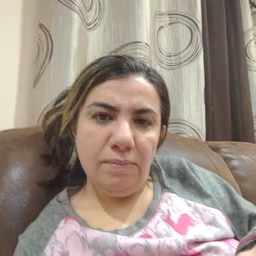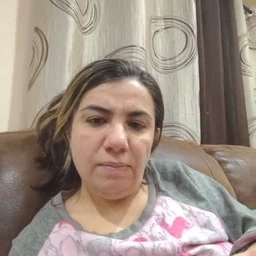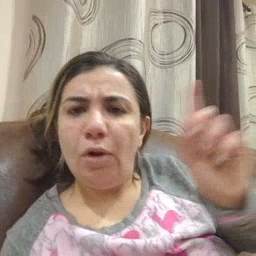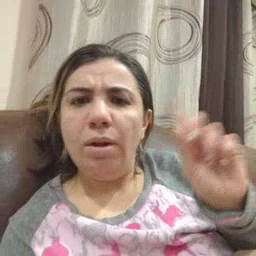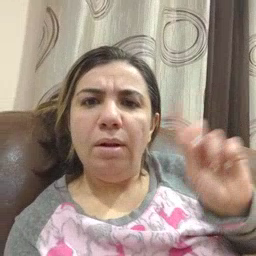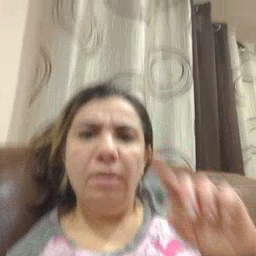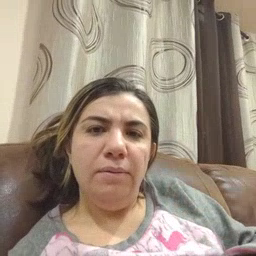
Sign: where